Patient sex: M
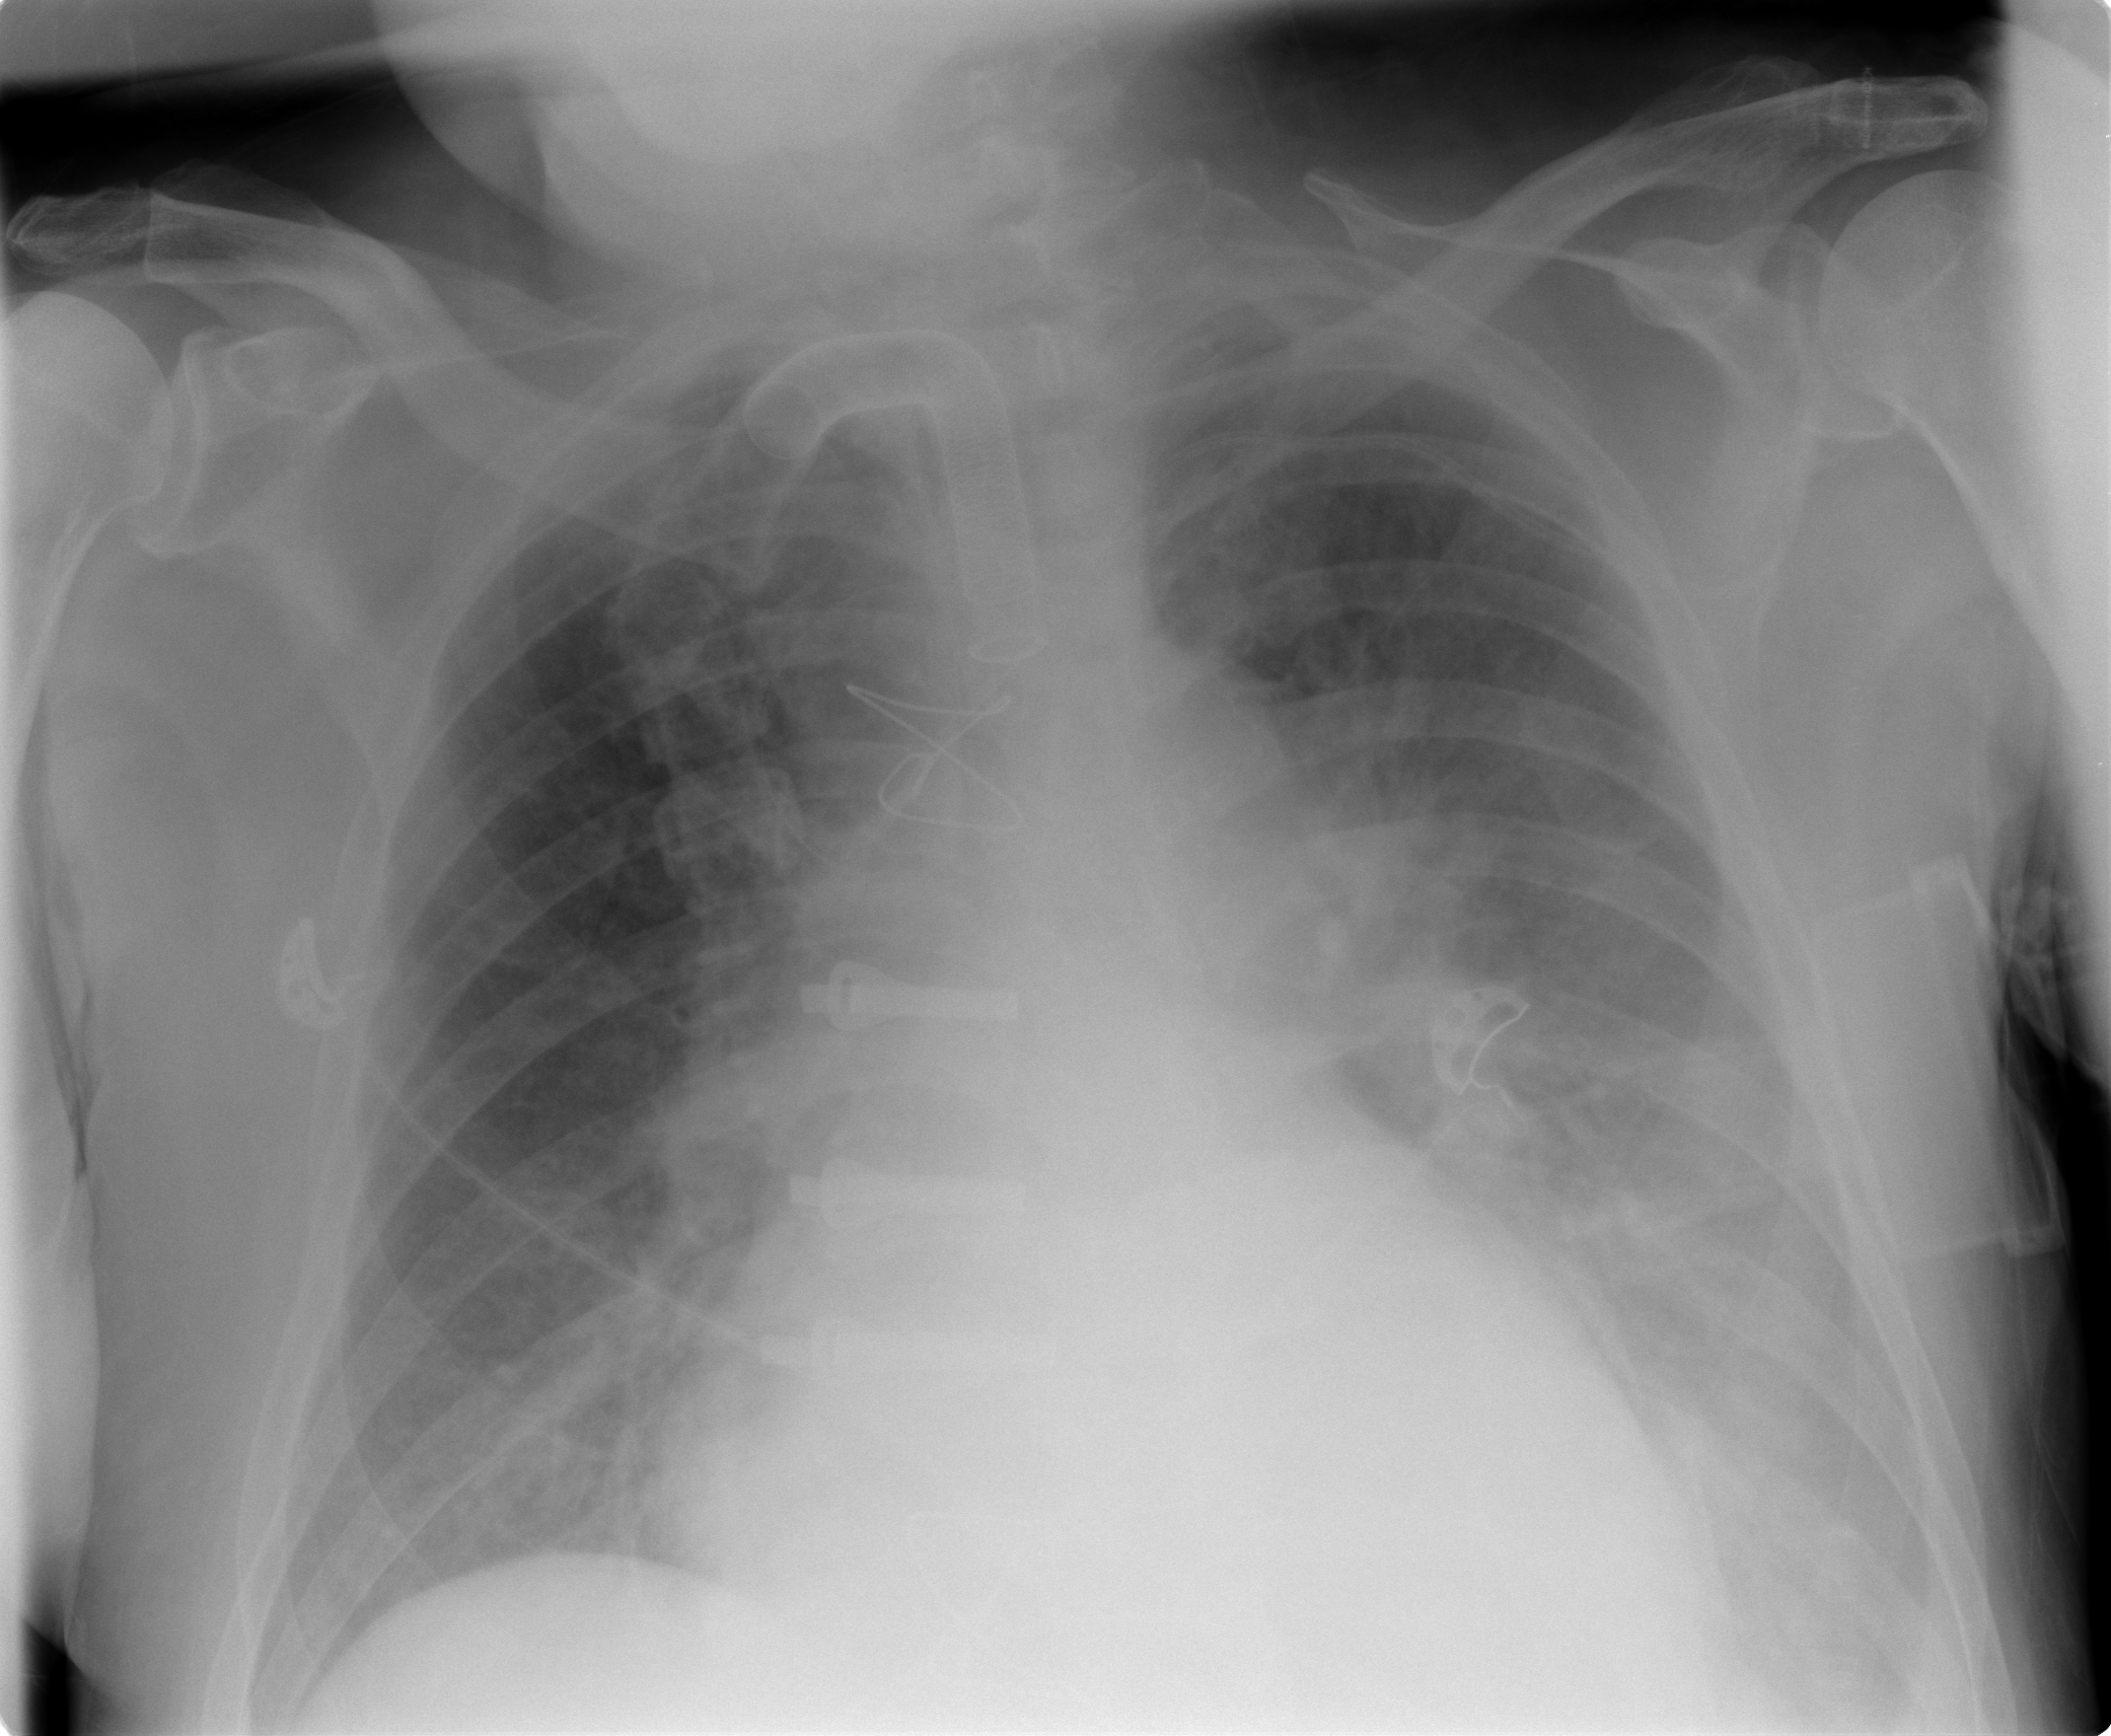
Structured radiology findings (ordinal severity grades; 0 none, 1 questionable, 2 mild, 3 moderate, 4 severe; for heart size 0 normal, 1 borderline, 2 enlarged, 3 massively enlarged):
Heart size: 2
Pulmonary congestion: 2
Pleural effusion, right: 0
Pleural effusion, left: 2
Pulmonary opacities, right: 0
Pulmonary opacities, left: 2
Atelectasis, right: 0
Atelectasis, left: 2